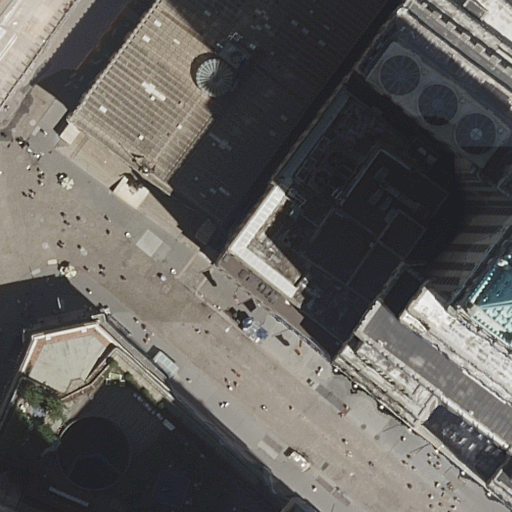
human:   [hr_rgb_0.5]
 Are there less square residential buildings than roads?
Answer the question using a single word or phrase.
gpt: yes

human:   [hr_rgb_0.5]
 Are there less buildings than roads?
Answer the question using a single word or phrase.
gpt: no

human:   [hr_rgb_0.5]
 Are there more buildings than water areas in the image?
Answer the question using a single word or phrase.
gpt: yes

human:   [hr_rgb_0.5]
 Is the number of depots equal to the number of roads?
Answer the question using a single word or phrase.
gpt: no

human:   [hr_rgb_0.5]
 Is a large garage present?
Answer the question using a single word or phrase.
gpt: no

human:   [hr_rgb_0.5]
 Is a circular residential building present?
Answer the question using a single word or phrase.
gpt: no

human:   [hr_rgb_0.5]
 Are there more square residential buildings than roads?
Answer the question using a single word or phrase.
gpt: no

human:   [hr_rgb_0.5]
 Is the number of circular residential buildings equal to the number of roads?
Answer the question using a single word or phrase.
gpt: no

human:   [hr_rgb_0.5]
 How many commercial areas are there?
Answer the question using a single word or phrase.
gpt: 0

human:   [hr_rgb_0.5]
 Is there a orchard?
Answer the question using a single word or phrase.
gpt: no

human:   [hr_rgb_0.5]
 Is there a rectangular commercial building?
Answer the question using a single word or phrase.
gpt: no

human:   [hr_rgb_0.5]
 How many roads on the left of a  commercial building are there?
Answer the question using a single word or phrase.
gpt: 0

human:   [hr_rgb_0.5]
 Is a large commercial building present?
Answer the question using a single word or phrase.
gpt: no

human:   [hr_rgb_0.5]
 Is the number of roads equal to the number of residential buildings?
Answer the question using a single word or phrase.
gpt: no

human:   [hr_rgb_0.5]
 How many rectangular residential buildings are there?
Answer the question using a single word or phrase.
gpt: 6

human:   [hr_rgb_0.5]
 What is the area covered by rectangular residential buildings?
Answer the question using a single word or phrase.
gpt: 2016m2

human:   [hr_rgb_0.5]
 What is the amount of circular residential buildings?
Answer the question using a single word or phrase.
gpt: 0

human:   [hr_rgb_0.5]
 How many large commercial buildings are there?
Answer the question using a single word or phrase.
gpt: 0

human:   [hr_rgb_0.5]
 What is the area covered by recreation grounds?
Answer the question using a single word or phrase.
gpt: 0m2

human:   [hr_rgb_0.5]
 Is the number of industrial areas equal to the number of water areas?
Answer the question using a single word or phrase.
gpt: yes

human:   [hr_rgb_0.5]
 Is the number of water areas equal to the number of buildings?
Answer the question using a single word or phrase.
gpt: no

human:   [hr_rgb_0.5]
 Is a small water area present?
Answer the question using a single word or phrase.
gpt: no

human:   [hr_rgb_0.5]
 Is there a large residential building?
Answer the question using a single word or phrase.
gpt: yes

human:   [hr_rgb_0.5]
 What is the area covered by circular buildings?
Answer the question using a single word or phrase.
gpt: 0m2

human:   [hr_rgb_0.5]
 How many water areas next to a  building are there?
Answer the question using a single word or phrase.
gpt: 0

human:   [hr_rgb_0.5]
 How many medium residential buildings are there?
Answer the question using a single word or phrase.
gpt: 1

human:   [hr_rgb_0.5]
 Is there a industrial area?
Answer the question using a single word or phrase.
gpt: no

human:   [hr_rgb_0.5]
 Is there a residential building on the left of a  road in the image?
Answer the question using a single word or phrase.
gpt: yes

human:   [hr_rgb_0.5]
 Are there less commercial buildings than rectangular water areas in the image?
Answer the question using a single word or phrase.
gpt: no

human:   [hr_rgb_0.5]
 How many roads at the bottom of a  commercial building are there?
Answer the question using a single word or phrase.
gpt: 0

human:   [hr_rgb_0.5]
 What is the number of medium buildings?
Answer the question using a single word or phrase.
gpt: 1

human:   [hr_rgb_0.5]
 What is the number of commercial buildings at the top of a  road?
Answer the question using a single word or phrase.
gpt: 0

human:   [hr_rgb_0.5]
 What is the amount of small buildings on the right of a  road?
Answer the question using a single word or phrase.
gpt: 1

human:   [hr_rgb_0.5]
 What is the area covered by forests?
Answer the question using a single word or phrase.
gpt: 0m2

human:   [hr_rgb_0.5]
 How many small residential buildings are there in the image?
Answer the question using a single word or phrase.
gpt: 4

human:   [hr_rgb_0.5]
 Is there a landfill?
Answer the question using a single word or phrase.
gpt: no